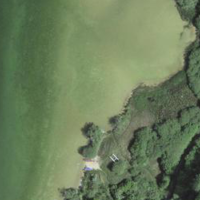
EUNIS habitat code: 14
Species observed at this site:
Lysimachia vulgaris